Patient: sex F, age 69
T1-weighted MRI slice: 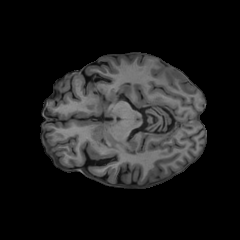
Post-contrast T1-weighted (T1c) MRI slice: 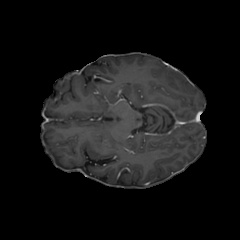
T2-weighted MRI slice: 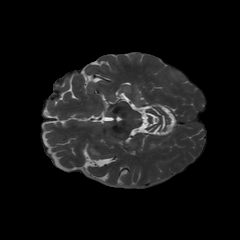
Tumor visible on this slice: yes
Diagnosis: Glioblastoma, IDH-wildtype
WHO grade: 4